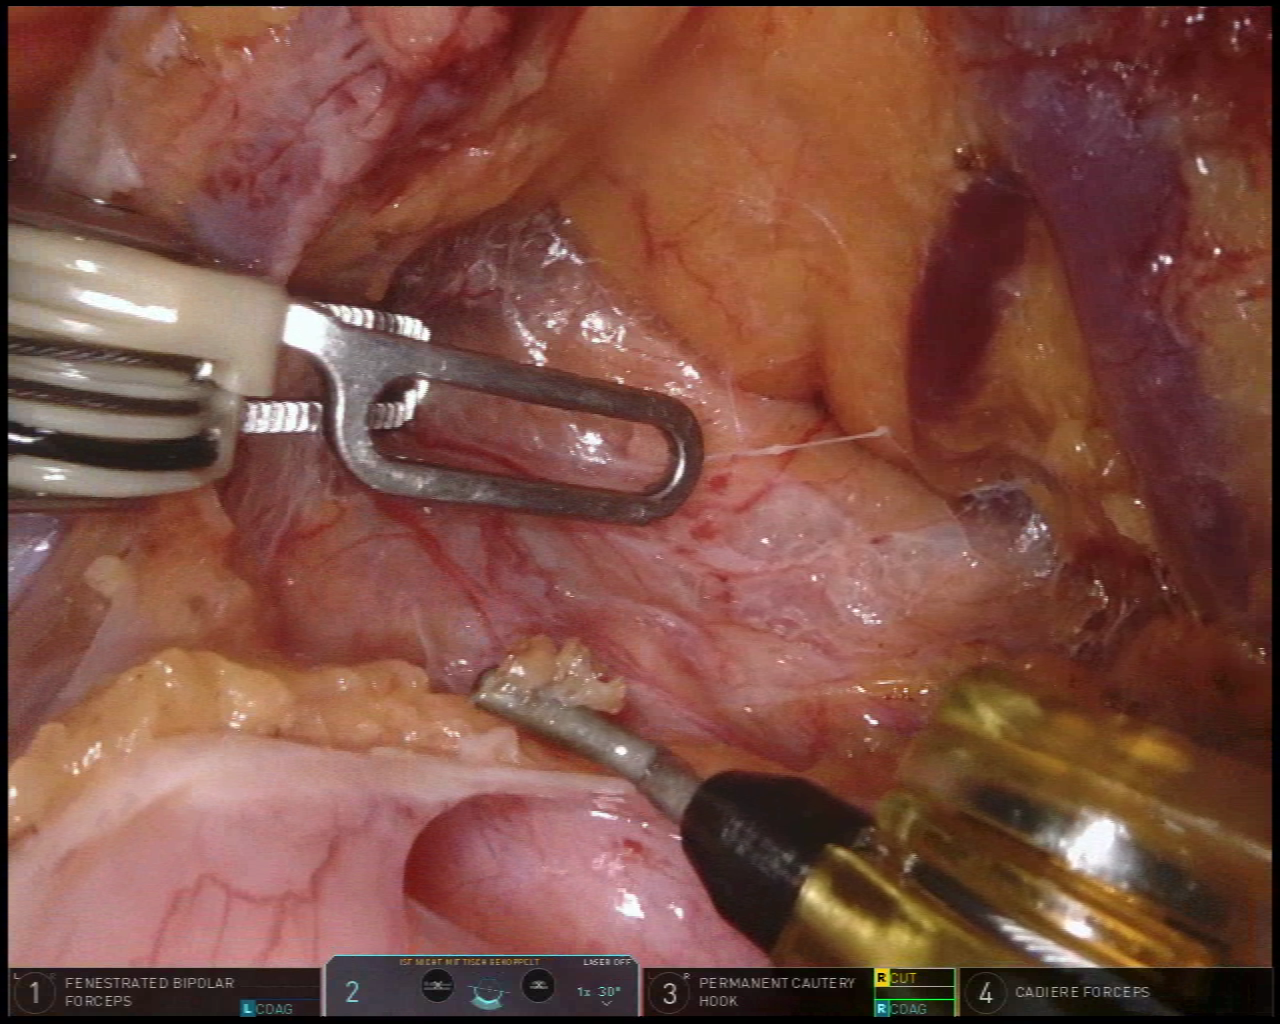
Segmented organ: intestinal_veins
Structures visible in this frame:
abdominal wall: no
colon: yes
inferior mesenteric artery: no
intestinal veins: yes
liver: no
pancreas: no
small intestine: yes
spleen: no
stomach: no
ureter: no
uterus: no
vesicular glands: no